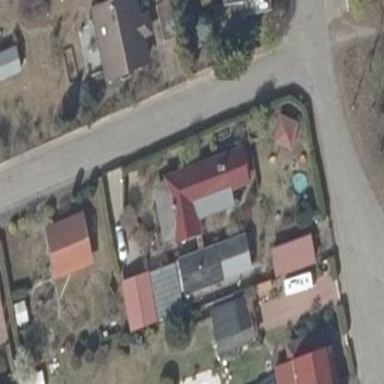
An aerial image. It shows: Detached building.